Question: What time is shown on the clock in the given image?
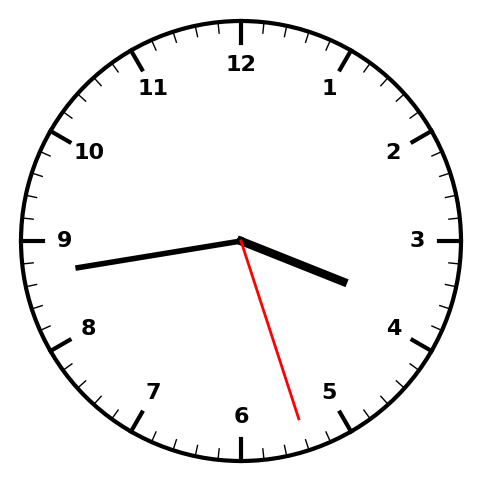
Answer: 03:43:27